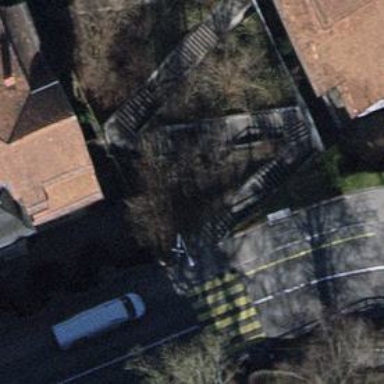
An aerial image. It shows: Road with steps.